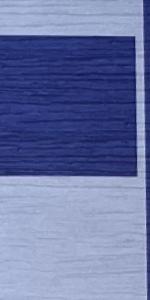
Label: Empty